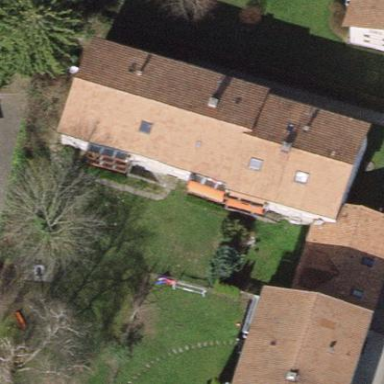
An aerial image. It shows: Hipped roof building with apartments. The roof is covered with red roof tiles.